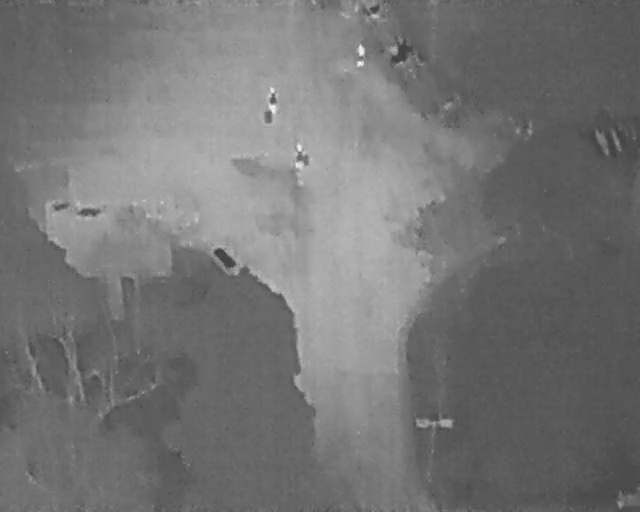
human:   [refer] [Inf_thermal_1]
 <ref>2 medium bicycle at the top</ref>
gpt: <box>[[59, 8, 64, 12, 43], [56, 0, 58, 4, 2]]</box>

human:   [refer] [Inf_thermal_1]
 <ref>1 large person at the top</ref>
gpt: <box>[[40, 18, 44, 21, 2]]</box>